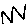
Label: zigzag